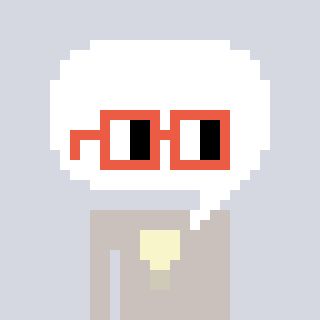
a pixel art character with square orange glasses, a speech bubble-shaped head and a foggrey-colored body on a cool background